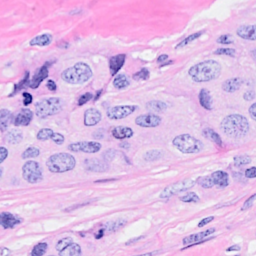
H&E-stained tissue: Breast